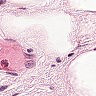
Metastatic tissue present: no